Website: lowes
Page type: address-validator
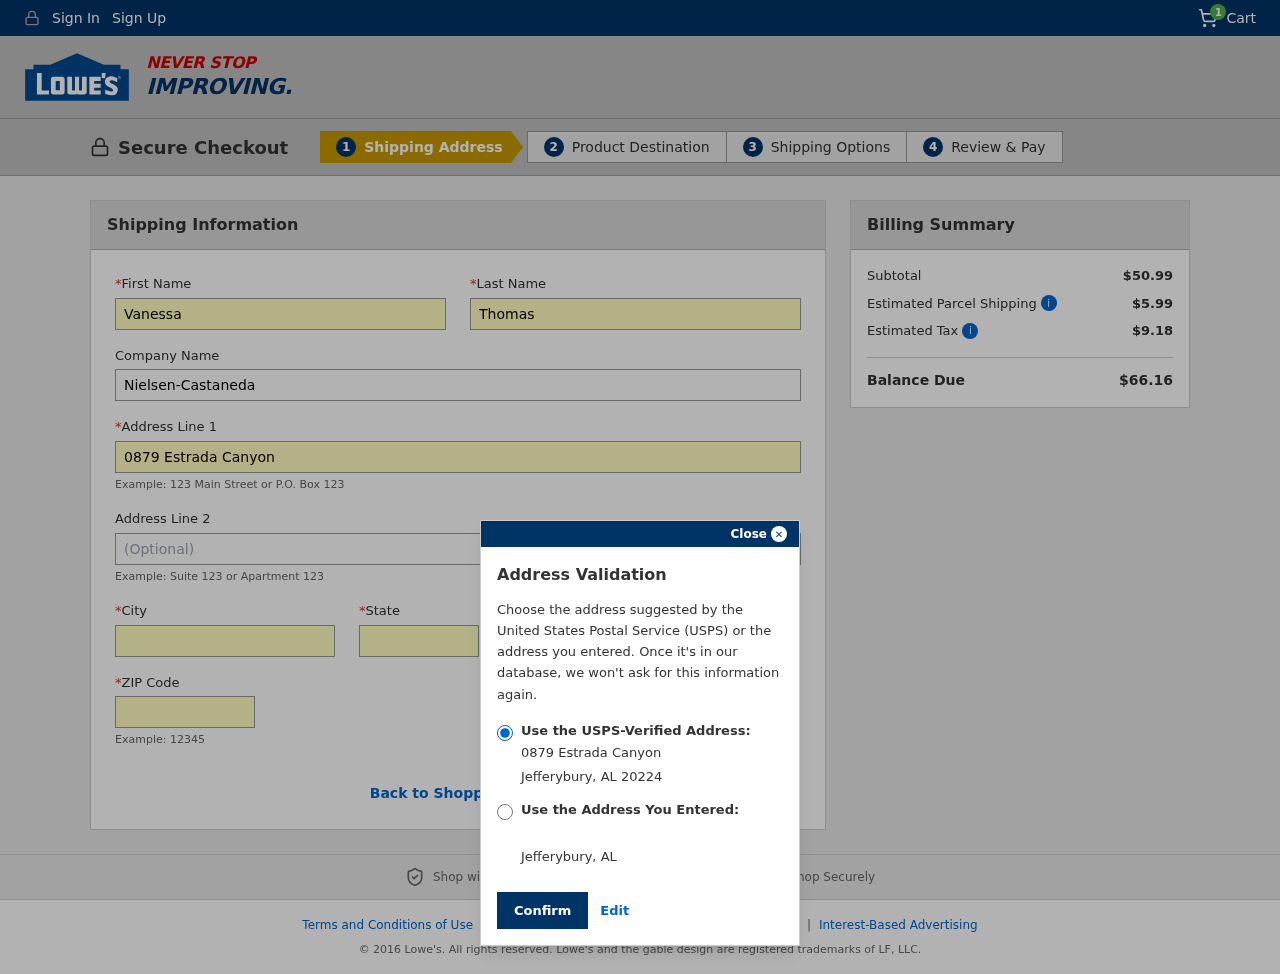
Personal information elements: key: PII_CITY
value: Jefferybury
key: PII_COMPANY
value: Nielsen-Castaneda
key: PII_FIRSTNAME
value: Vanessa
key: PII_LASTNAME
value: Thomas
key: PII_POSTCODE
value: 20224
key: PII_STATE
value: Alabama
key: PII_STATE_ABBR
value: AL
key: PII_STREET
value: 0879 Estrada Canyon
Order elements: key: ORDER_NUM_ITEMS
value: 1
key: ORDER_SUBTOTAL
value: $50.99
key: ORDER_SHIPPING_COST
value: $5.99
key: ORDER_TAX
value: $9.18
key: ORDER_TOTAL
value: $66.16